Question: I'm trying to show the typical information of the program state during runtime in a label control. So, this label is continuously changing.
I set the label text in a function where I control the progress bar also:
'''
Public Sub InCrementarProgressBar(ByVal addValue As Integer, ByVal code As String)
Me.ProgressBar1.Value = Me.ProgressBar1.Value + addValue
lblProgressBar.Text = code
lblProgressBar.Refresh()
Threading.Thread.Sleep(500)
End Sub
'''
The problem is that the 'code' sometimes is larger than others, so the new label text is overlapping the old one. And if the older label text is larger than the newer, the text fraction that is not covered by the newer is still visible, and I don't want it. This is an example how it looks when it occurs:

The current label text is 'Reading secondary species...' and the previous text was 'Reading thermodynamic parameters...'.
I tried to do something like 'lblProgressBar.Text = " "' before assigning the code string to text label, but that is inelegant and it didn't work either.
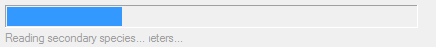
Answer: Set the Form's 'DoubleBuffered' property to True. This should most likely solve such problems.